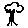
Label: tree